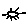
Label: sun